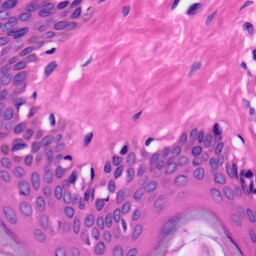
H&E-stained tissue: Skin